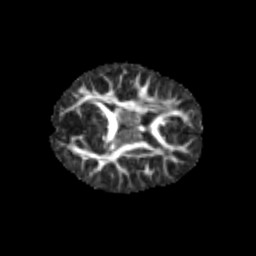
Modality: FA
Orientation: axial
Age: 8
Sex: female
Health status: healthy